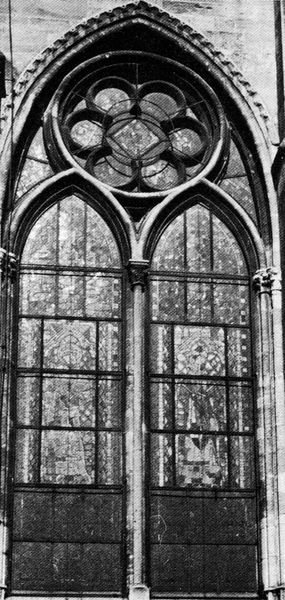
Titel: Kathedrale Saint-Étienne
Standort: Charlons-sur-Marne/Marne (EU - F)
Schlagwörter: weiß, blume, bunt, fenster, glas, grau, pfeiler, schwarz, säule, säulen, tür, gebäude, wand, architektur, stein, steine, kirche, gotik, rund, bogen, mauer, pilaster, französisch, foto, schwarzweiss, kapitelle, glasmalerei, rosette, spitzbogen, spitzbögen, gothik, streben, zweiteilig, gotisches fenster, kirchenfenster, fiale, sechspass, zweipassfenster, sechspassfenster, glasmalerein